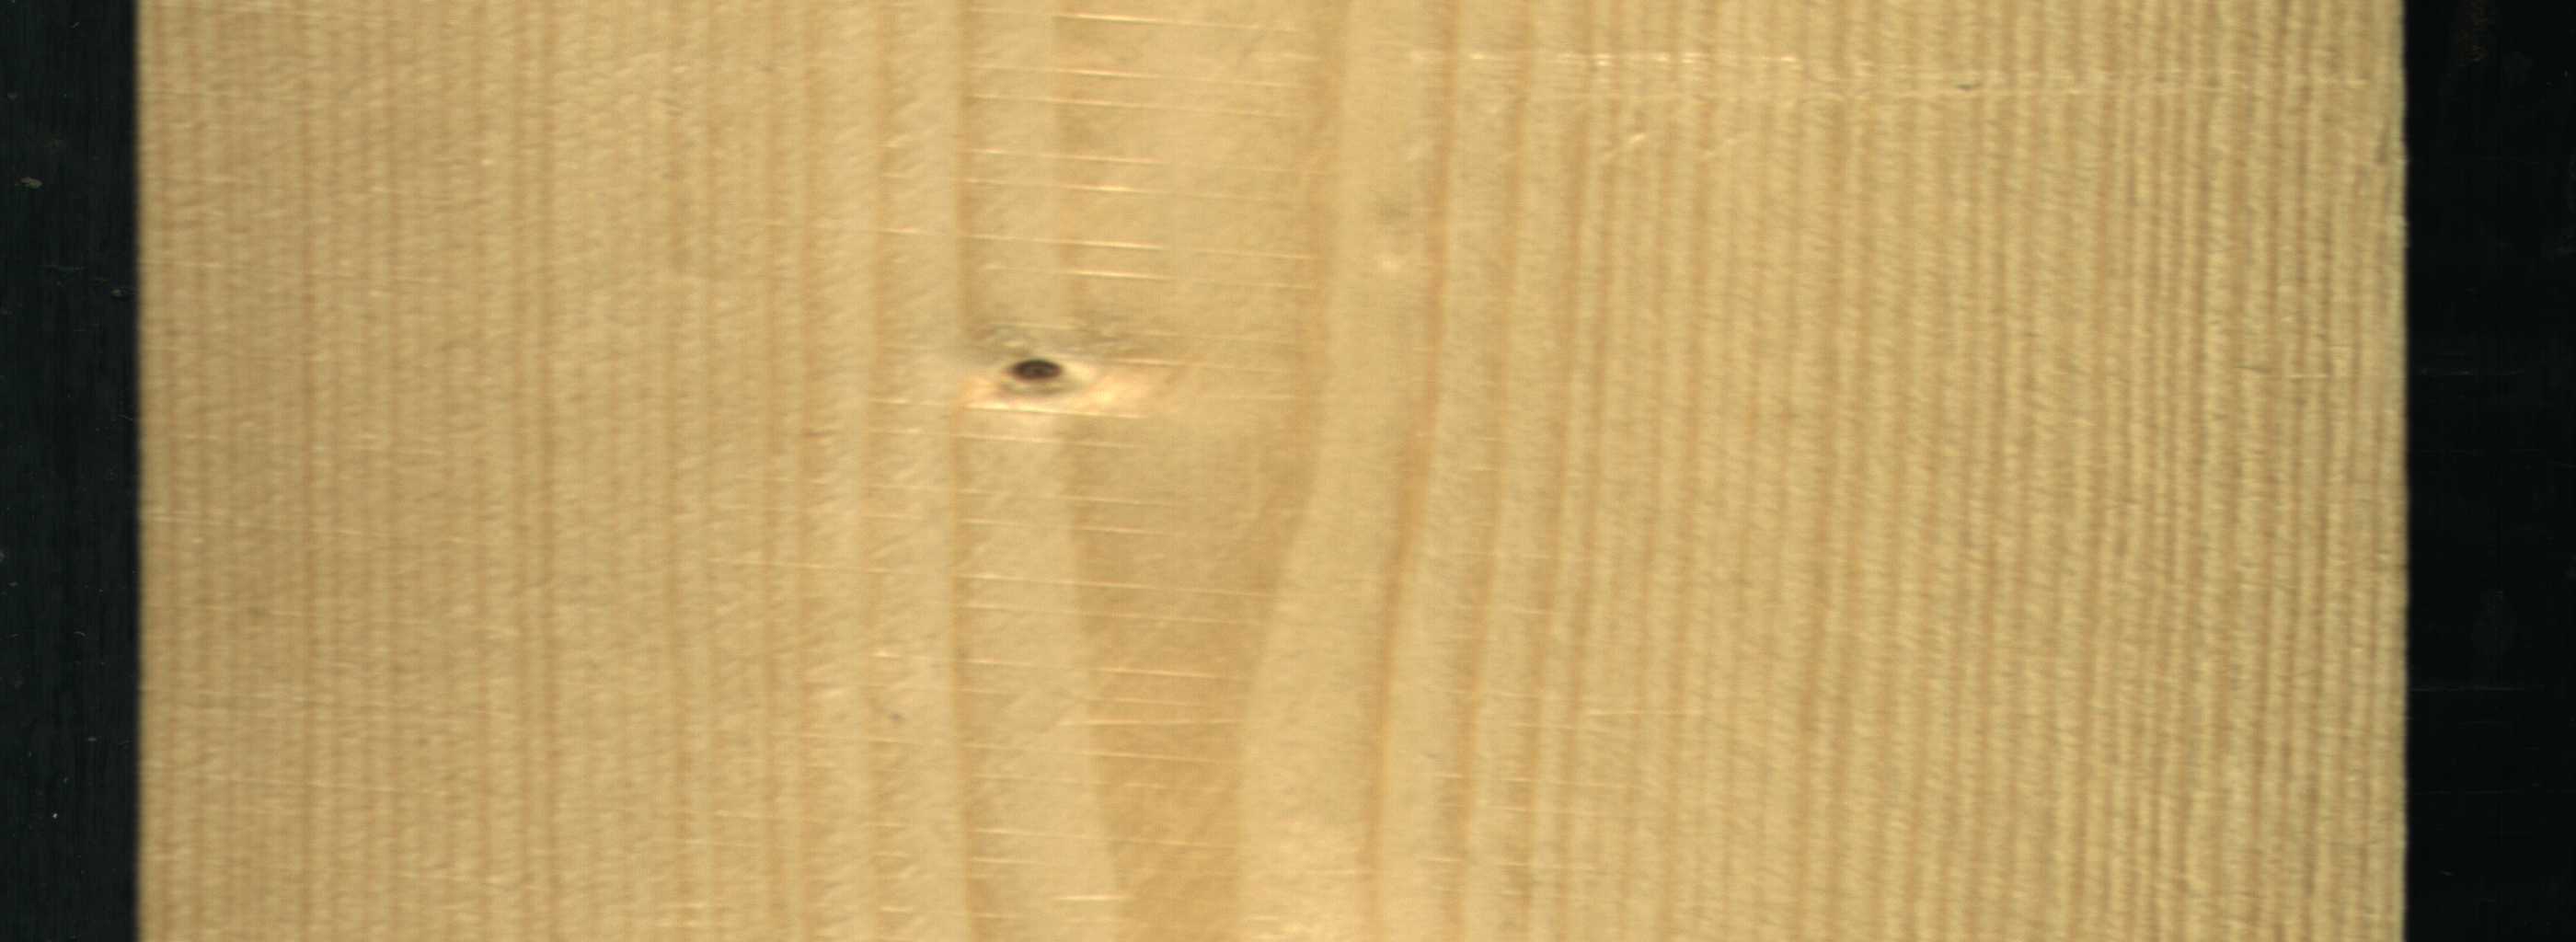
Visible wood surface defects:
Dead_Knot